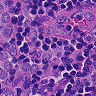
Metastatic tissue present: yes